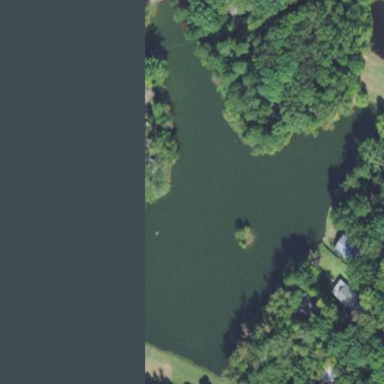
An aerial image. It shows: Serene lake.